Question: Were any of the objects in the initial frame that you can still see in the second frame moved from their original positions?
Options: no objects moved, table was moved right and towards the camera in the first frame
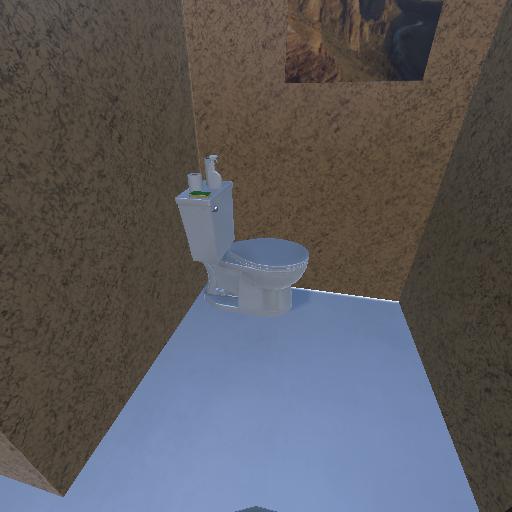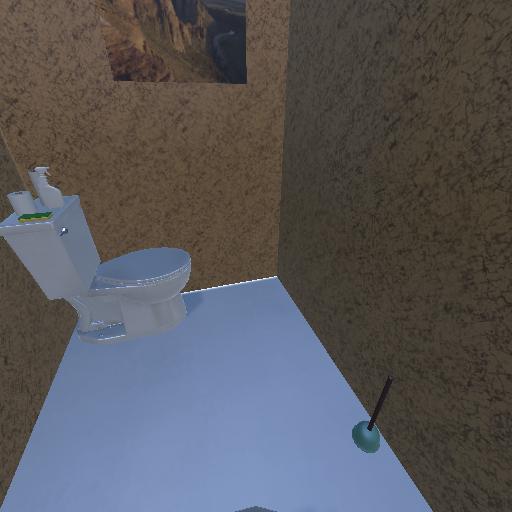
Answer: no objects moved